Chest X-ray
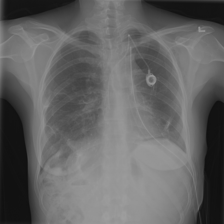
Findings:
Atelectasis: negative
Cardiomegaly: negative
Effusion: negative
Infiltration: negative
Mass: negative
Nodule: negative
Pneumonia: negative
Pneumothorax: negative
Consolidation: negative
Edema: negative
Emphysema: negative
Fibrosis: negative
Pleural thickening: negative
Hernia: negative